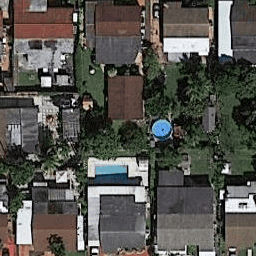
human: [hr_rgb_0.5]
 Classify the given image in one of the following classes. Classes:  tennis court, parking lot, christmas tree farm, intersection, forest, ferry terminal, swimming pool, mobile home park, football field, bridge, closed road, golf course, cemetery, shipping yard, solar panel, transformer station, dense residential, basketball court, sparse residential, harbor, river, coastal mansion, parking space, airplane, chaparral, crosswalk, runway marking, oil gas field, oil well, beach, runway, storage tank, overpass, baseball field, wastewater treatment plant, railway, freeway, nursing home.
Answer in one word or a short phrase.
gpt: dense residential